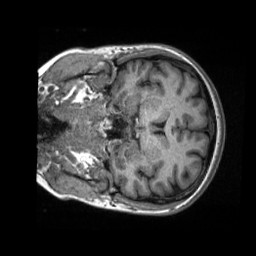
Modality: T1w
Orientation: coronal
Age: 32
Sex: female
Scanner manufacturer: siemens
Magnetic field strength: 3 T
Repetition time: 2.3 s
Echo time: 0.00288 s